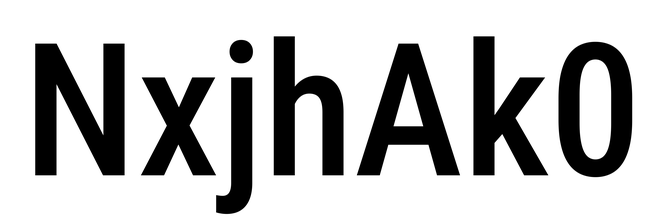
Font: Roboto_Condensed_Medium